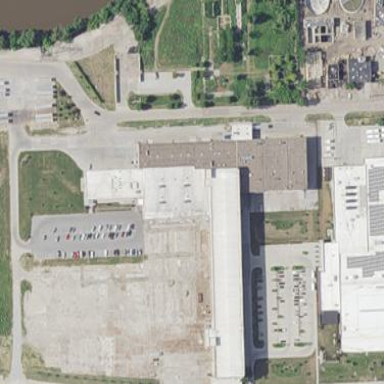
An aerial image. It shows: Industrial area.